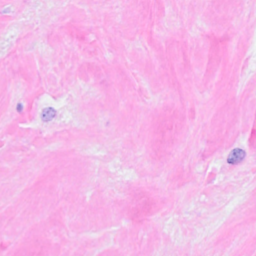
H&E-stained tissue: Breast